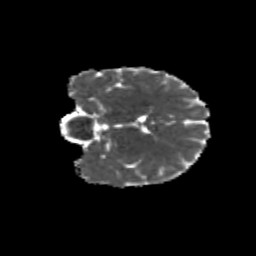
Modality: MD
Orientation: coronal
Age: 9
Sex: female
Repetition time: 9.512 s
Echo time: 0.089 s